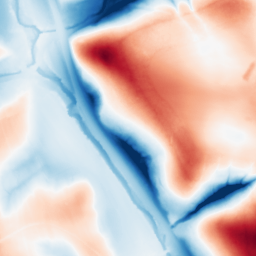
Category: trend_removal
Decomposition family: local_polynomial
Decomposition parameters: window_size: 101
degree: 1
Upsampling method: linear_exact
Upsampling parameters: scale: 2
Upsampling scale: 2